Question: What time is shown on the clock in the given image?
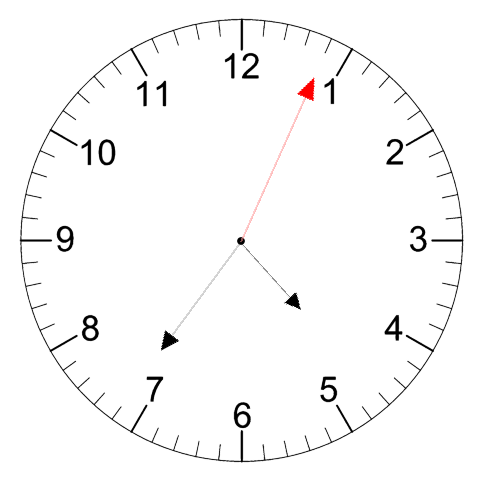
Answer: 04:36:04